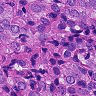
Metastatic tissue present: yes